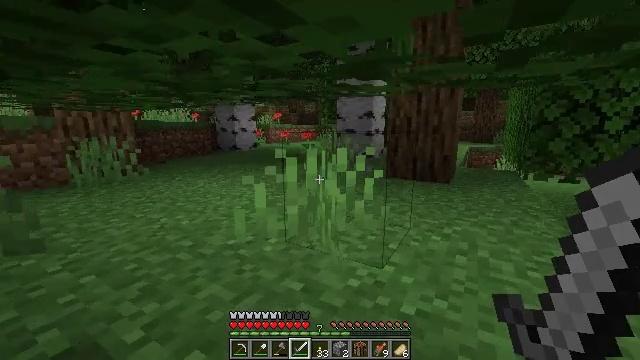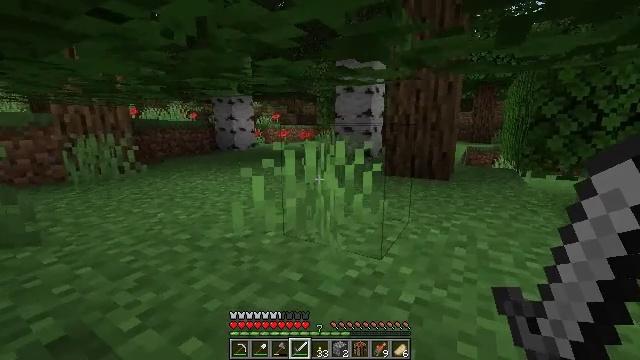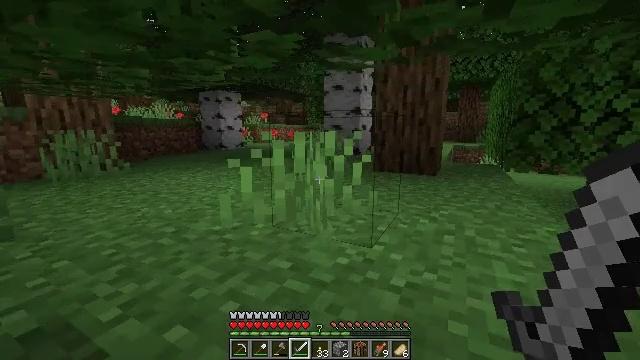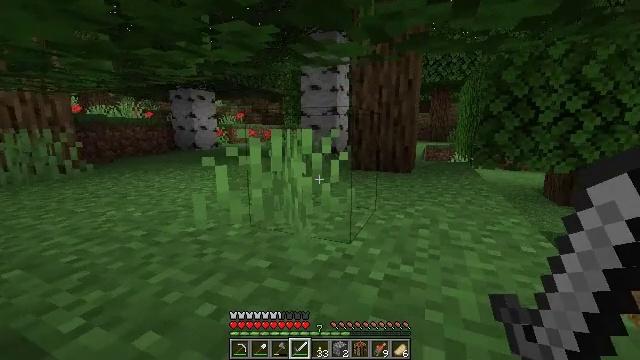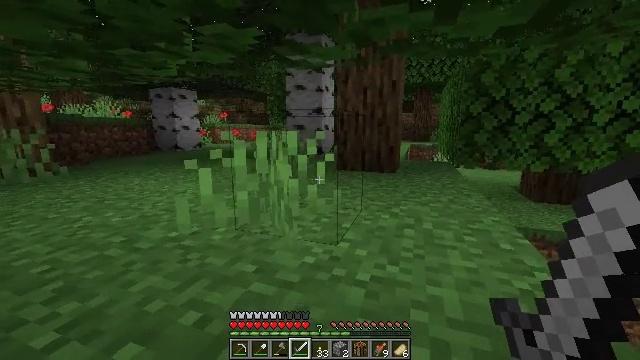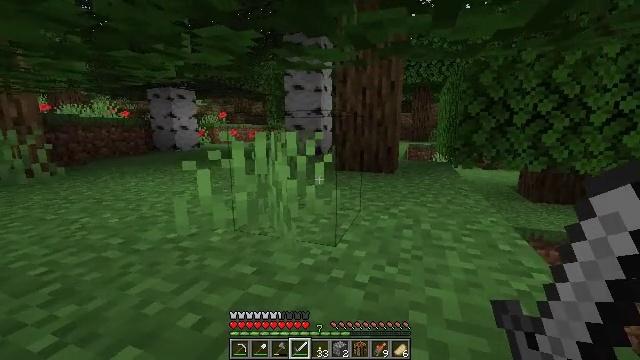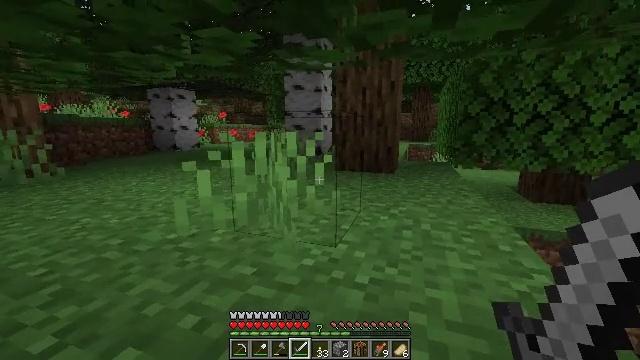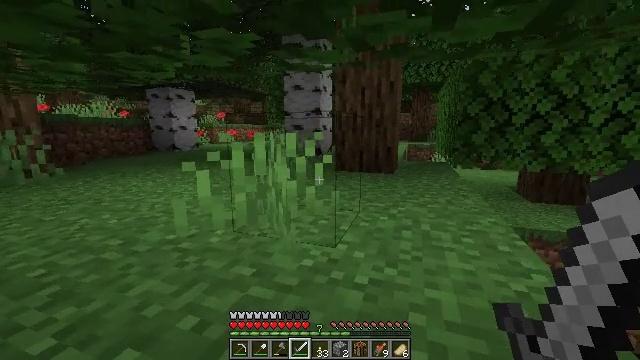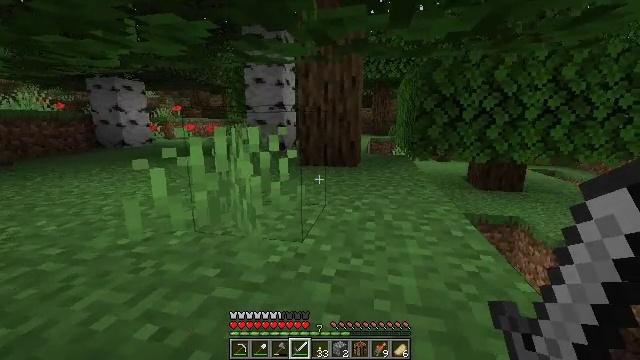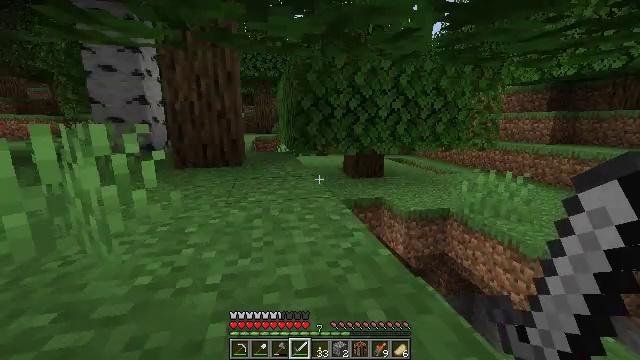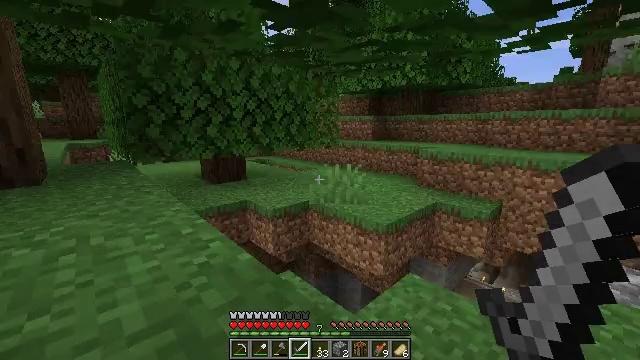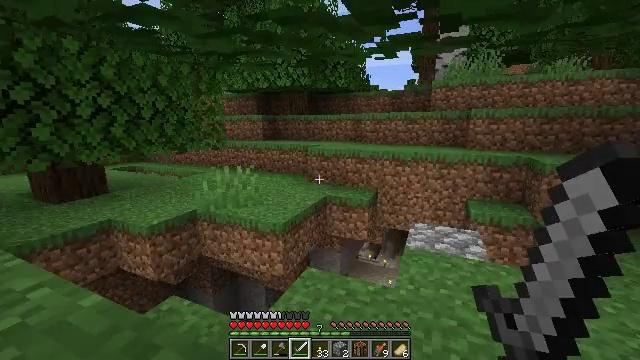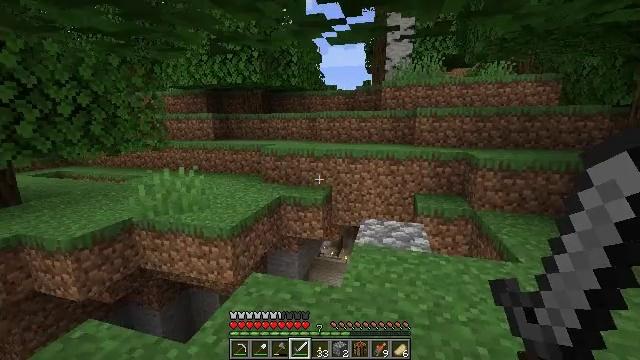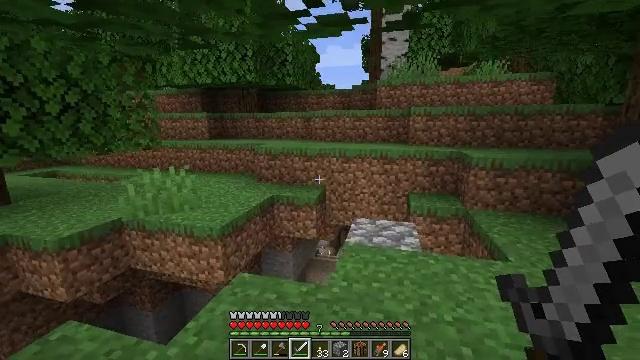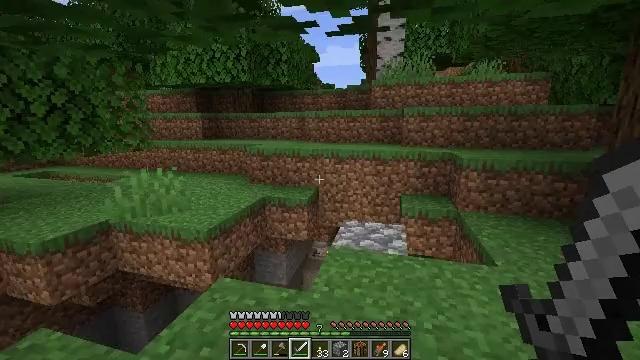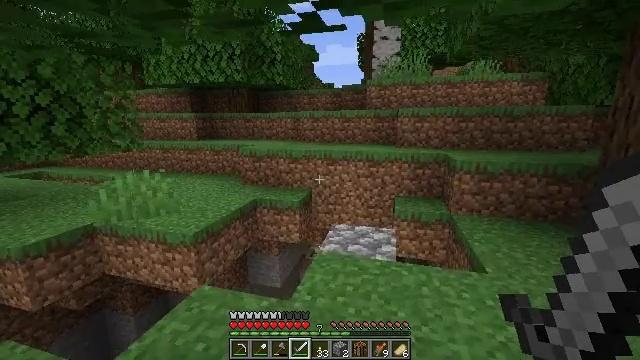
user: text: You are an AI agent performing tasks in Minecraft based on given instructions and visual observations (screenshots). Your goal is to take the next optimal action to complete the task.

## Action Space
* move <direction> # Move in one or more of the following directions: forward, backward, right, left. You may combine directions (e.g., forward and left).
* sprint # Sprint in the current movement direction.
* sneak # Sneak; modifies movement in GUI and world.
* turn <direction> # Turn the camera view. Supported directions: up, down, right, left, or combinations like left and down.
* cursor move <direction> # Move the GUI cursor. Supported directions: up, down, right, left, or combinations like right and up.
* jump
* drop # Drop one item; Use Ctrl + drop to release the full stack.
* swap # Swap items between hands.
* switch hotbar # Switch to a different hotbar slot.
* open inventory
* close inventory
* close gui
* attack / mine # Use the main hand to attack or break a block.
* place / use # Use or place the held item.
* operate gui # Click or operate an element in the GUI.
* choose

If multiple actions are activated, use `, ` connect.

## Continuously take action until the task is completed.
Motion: motion action
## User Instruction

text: Hunt a salmon.
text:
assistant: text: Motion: move forward, jump
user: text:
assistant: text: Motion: move forward, turn right, jump
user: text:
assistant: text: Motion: move forward, turn right, jump
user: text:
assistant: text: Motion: move forward, turn right
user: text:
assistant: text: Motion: move forward
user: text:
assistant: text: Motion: move forward
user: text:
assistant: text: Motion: move forward
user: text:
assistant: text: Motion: move forward, turn right and down
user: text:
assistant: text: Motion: move forward and move right, turn right
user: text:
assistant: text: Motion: move forward and move right, turn right
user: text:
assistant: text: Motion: move right, turn right
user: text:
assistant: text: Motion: move right, turn right
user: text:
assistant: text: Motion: move right
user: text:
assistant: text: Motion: move forward and move right
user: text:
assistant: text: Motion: move forward and move right
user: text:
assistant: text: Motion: move forward and move right
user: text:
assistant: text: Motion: move forward and move right
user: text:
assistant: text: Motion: move forward and move right, turn right
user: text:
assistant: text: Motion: move forward and move right, turn right
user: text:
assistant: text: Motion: move forward and move right, turn right
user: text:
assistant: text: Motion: move forward and move right, sprint, turn right
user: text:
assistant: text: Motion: move forward and move right, sprint
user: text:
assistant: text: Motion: move forward and move right, sprint
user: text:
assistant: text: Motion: move forward and move right, sprint
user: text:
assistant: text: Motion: move forward and move right, sprint
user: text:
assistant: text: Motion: move forward, sprint
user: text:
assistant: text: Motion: move forward, sprint, turn up
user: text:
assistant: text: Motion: move forward, sprint
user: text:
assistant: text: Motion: move forward, sprint, turn up
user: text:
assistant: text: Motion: move forward, sprint, turn up